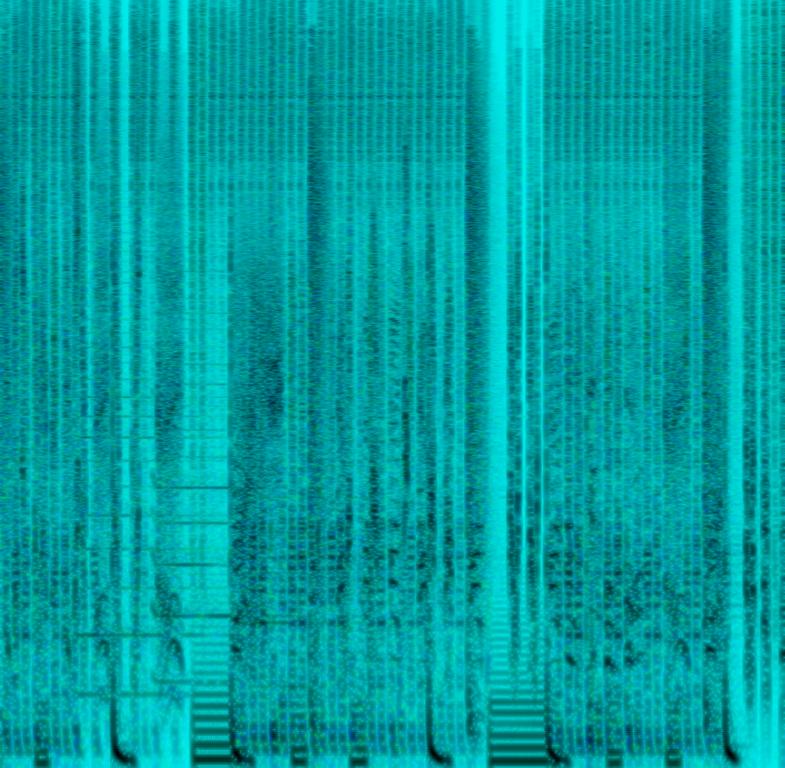
The low quality recording features a DJ scratching a vinyl of an electro dub song that consists of uptempo hi hats, punchy kick and snare hits, short bass stabs, soft crash cymbal and simple synth melody. It sounds energetic, cool and groovy.